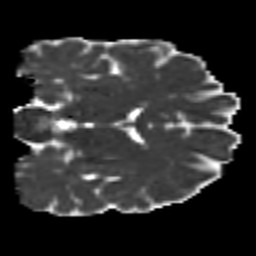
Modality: MD
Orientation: coronal
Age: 42
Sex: male
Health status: healthy
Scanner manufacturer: ge
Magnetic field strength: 3 T
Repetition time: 11 s
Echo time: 0.072 s